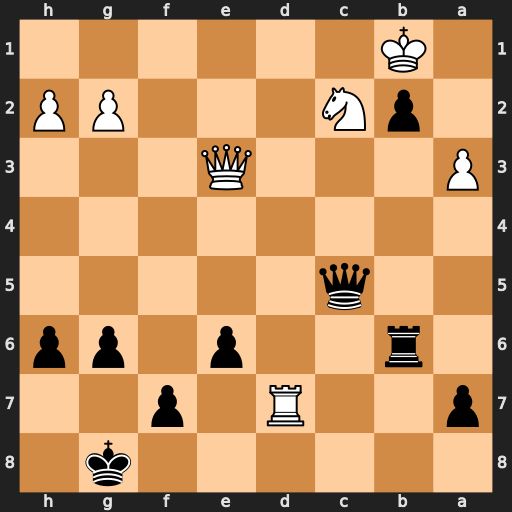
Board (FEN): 6k1/p2R1p2/1r2p1pp/2q5/8/P3Q3/1pN3PP/1K6
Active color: b
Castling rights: -
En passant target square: -
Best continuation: Qxc2+ Kxc2 b1=Q+